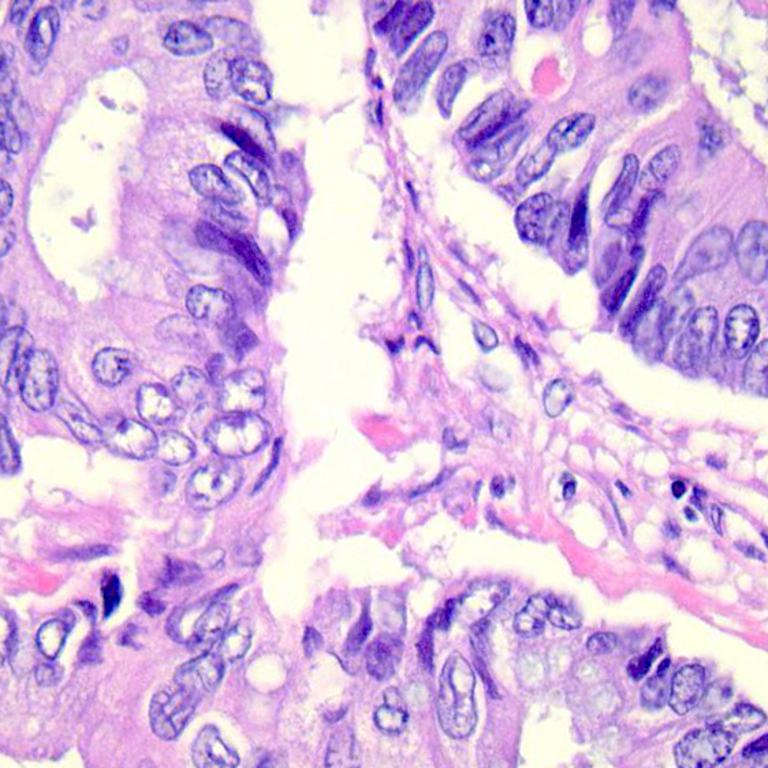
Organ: colon
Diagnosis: adenocarcinomas